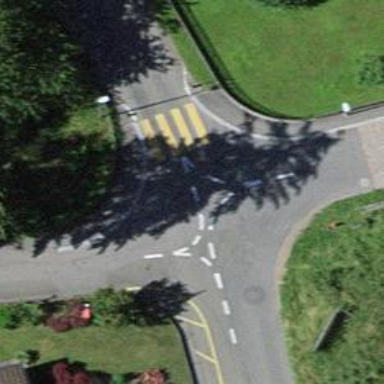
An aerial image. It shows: Uncontrolled zebra crossing on the road.